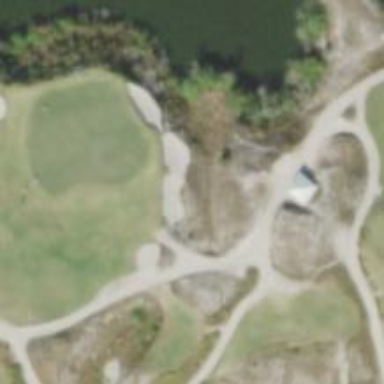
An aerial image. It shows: Path used for both walking and golf.